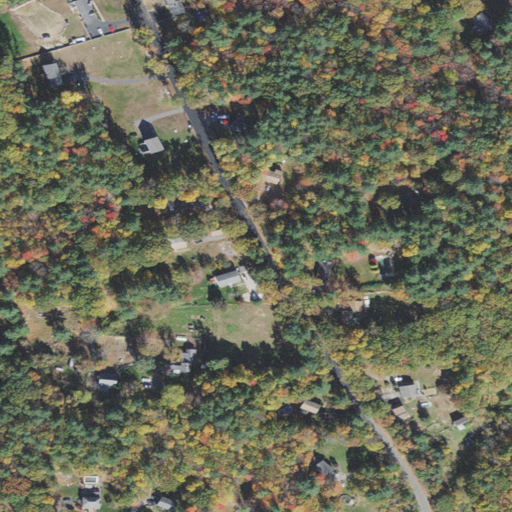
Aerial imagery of mountain in New Hampshire named Cunningham Hill containing mixed forest, deciduous forest, low intensity development, evergreen forest, medium intensity development, open development, and grassland